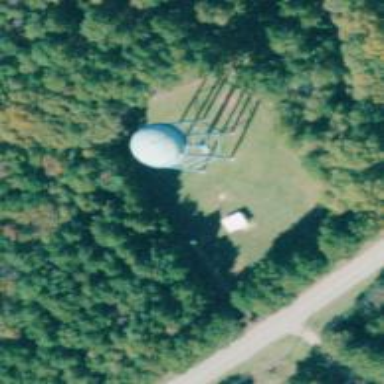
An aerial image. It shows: Water tower that is man-made.